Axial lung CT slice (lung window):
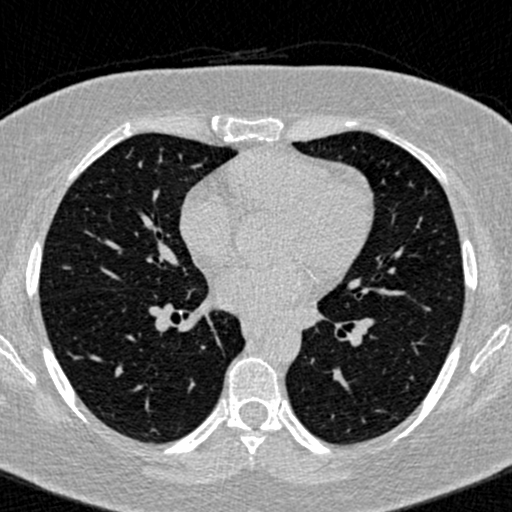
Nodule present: no